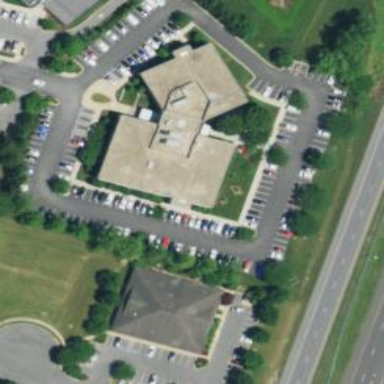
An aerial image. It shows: Office building.